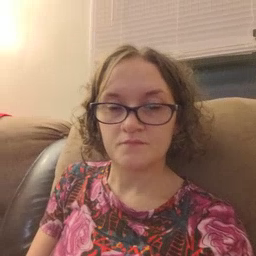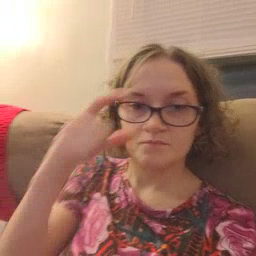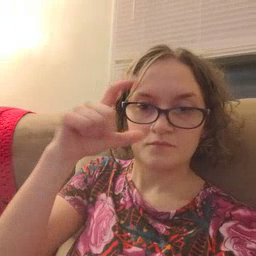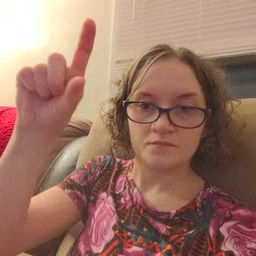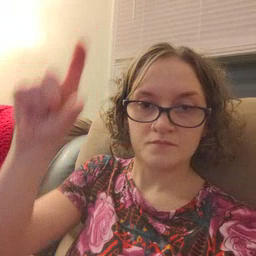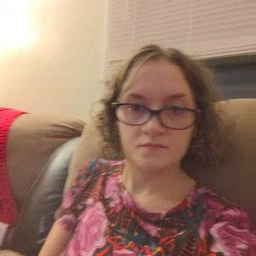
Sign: moon